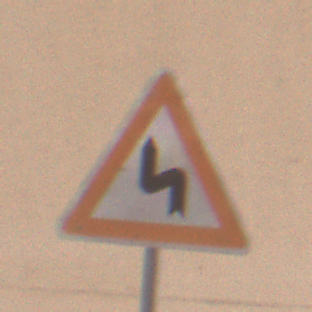
Verkehrszeichen: DoppelkurveZunaechstLinks
Umgebung: Outdoor, Urban
Tageszeit: Midday
Wetter: PartlyCloudy
Licht: Natural
Jahreszeit: NotSpecified
Kontrast: MediumContrast